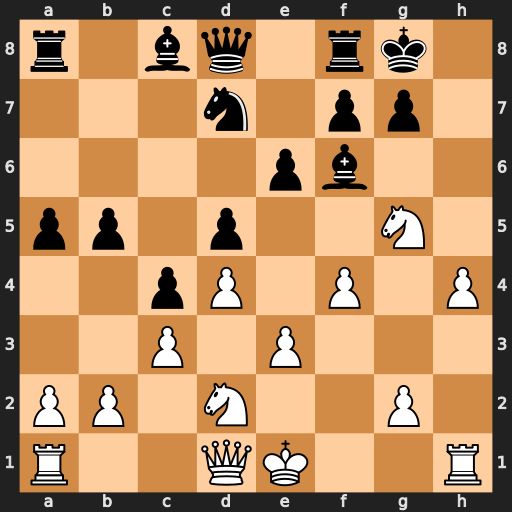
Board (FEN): r1bq1rk1/3n1pp1/4pb2/pp1p2N1/2pP1P1P/2P1P3/PP1N2P1/R2QK2R
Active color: w
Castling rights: KQ
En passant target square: -
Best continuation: Qh5 Re8 Qxf7+